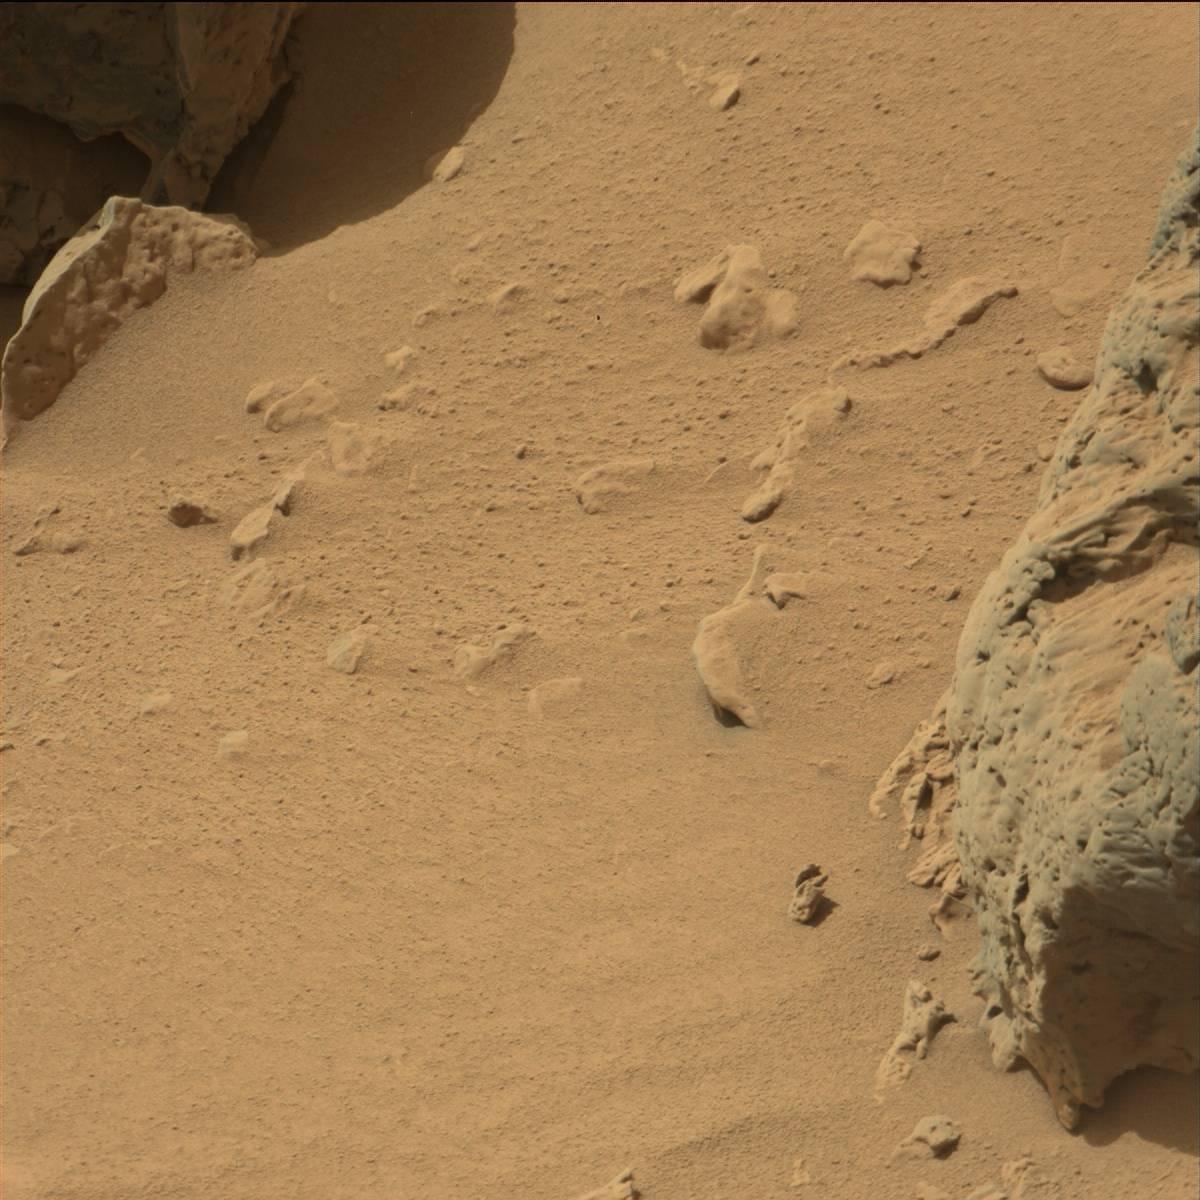
Terrain classes present: Bedrock, Sand / Soil